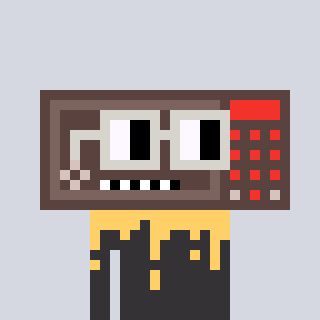
a pixel art character with square light gray glasses, a wallsafe-shaped head and a grayscale-colored body on a cool background